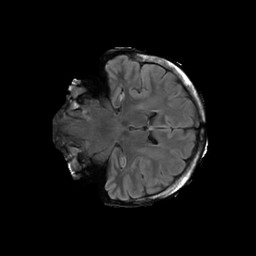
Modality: FLAIR
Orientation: coronal
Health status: ill
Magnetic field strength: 3 T